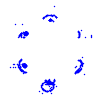
Particle: kaon